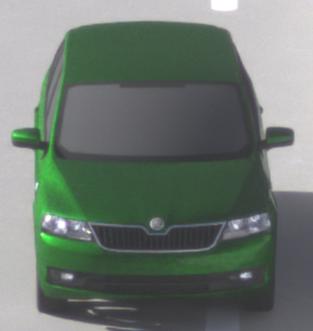
Make: Skoda
Model: Rapid Spaceback 1.2 TSI
Detailed model: Rapid Spaceback
Model produced from: 2013/10
Model produced until: 2015/04
Doors: 5
Color: green
Road condition: dry road
Daytime: morning or afternoon
Contrast: high contrast